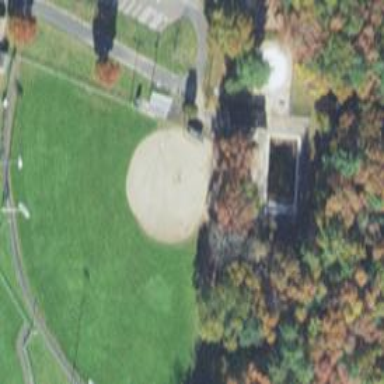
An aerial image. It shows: Baseball pitch for leisure land.